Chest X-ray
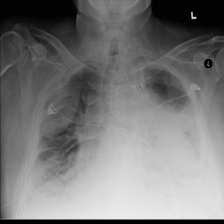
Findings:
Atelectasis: negative
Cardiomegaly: negative
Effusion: negative
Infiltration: positive
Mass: negative
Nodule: negative
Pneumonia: negative
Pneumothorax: negative
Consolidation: negative
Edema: negative
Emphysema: negative
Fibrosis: negative
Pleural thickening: negative
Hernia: negative